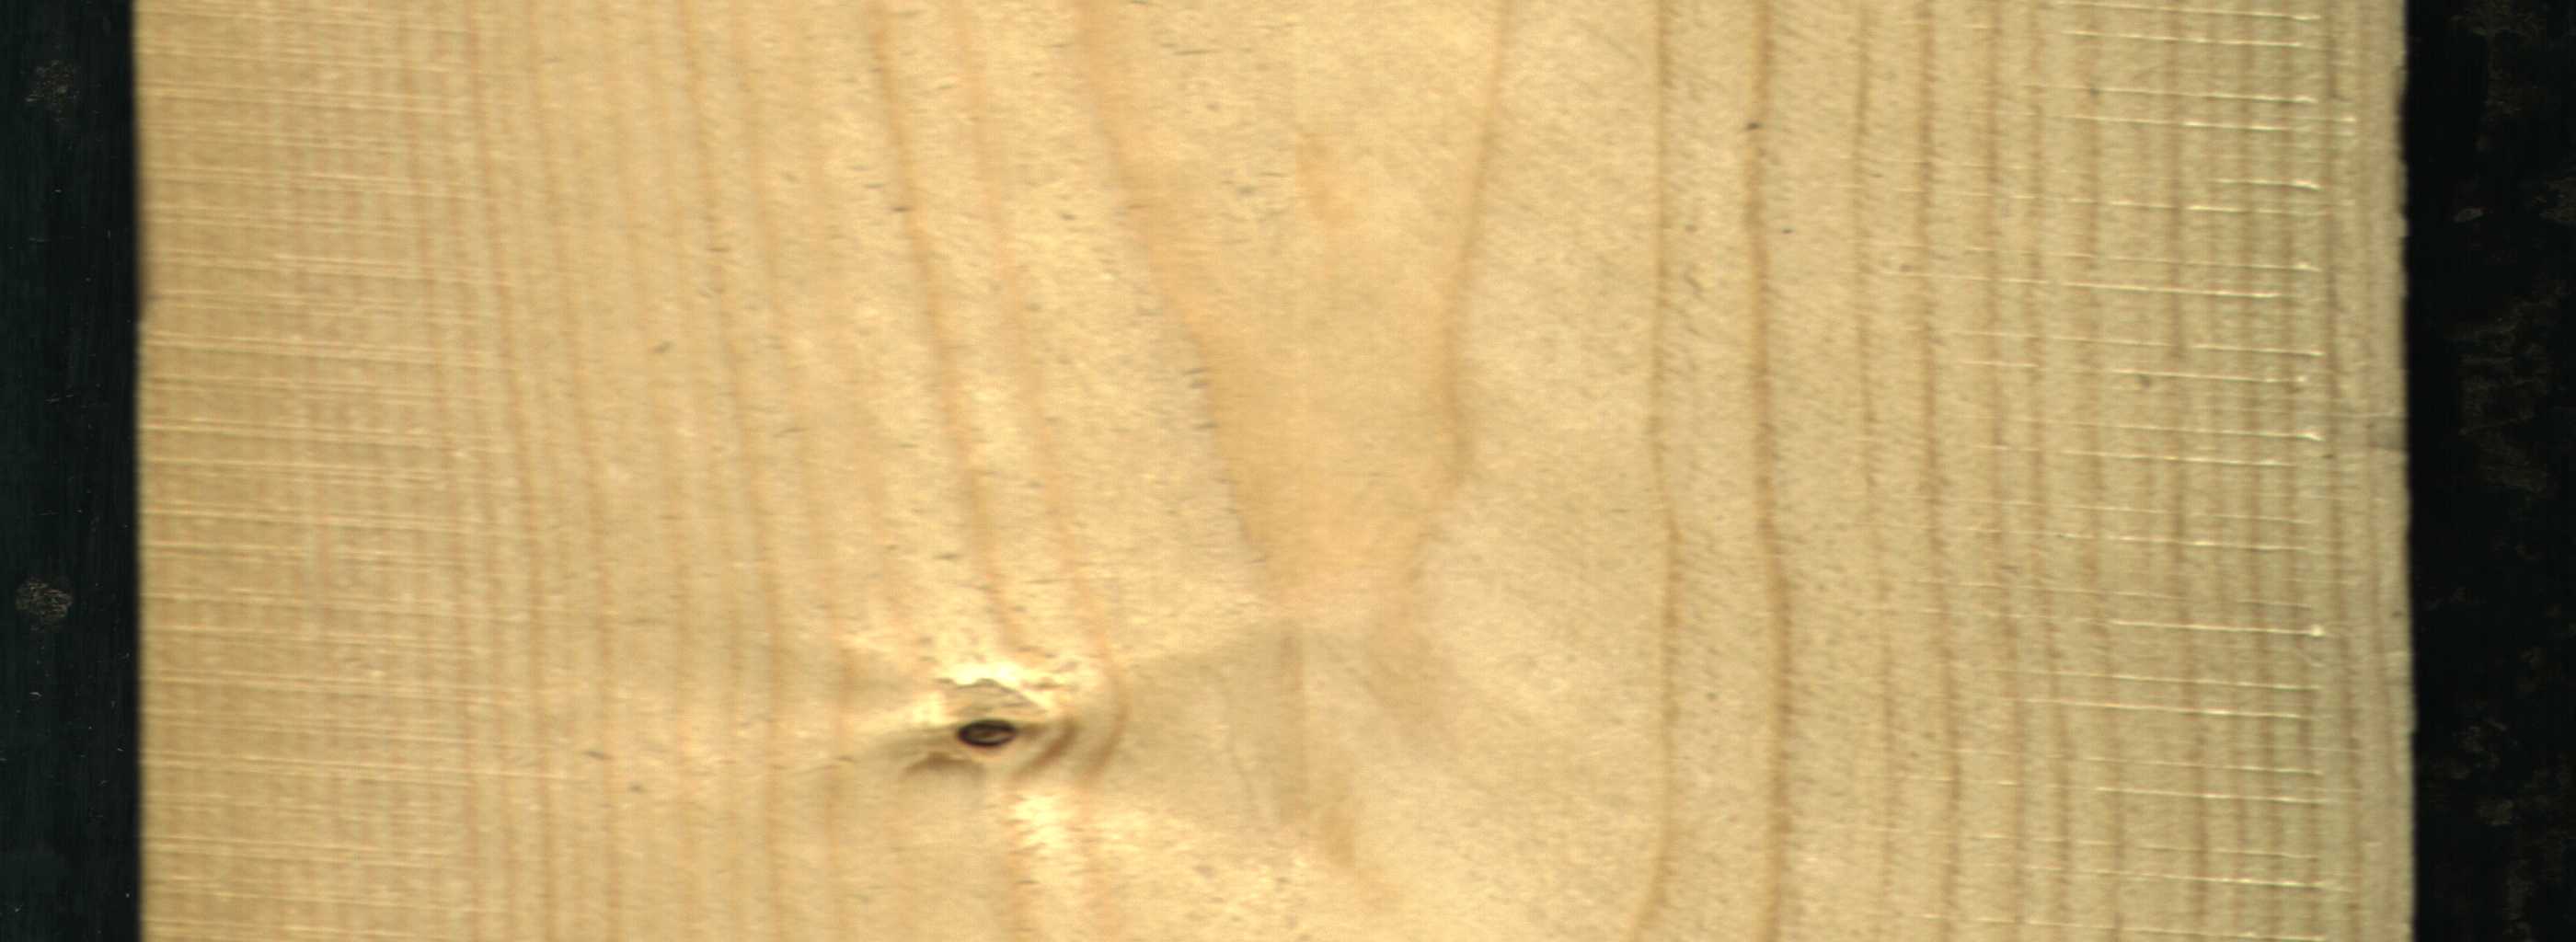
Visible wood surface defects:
Dead_Knot